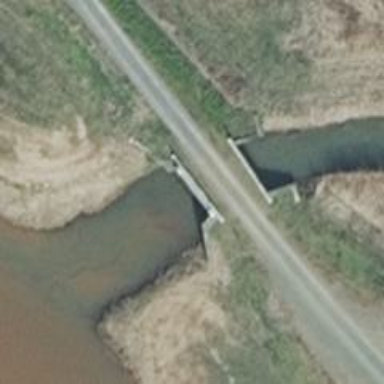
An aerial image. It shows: Track road on gravel surface leading over bridge with grade 2 track type.